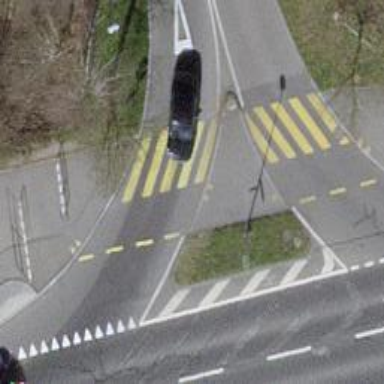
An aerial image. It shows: Uncontrolled zebra crossing on the road.